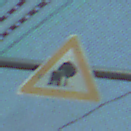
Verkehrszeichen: UnzureichendesLichtraumprofil
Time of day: MorningAfternoon
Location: Roofed (Special)
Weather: PartlyCloudy
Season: NotSpecified
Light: Natural